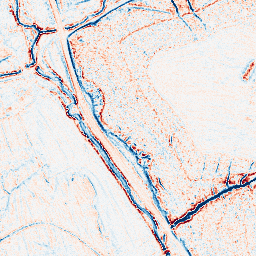
Category: edge_preserving
Decomposition family: anisotropic_diffusion
Decomposition parameters: iterations: 5
kappa: 50
gamma: 0.2
Upsampling method: sinc_blackman
Upsampling parameters: scale: 2
kernel_size: 16
Upsampling scale: 2